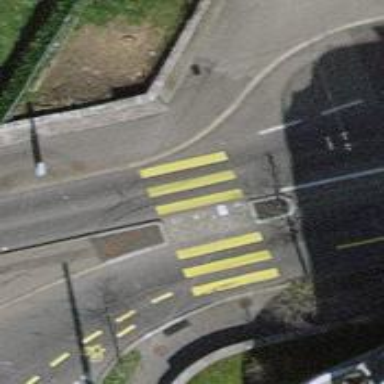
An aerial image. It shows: Zebra crossing with uncontrolled intersection and pedestrian island.